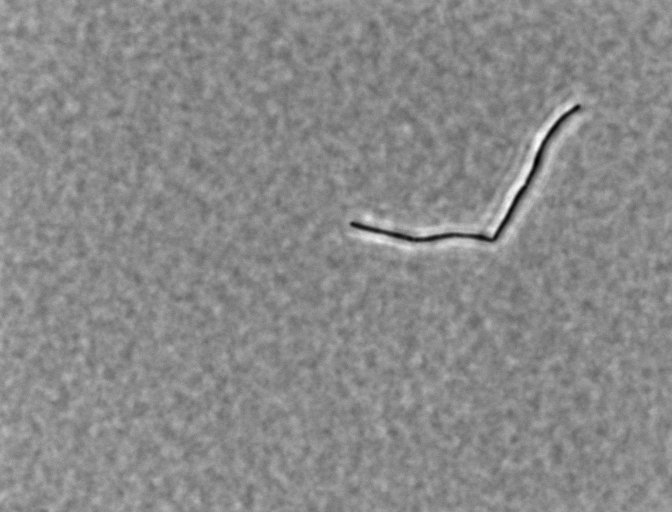
Bacillus subtilis